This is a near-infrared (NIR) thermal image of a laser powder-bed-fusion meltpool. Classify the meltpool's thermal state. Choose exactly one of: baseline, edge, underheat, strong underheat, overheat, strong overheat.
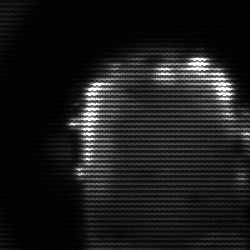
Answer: baseline